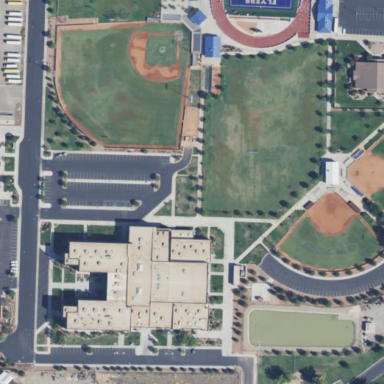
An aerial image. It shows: School.